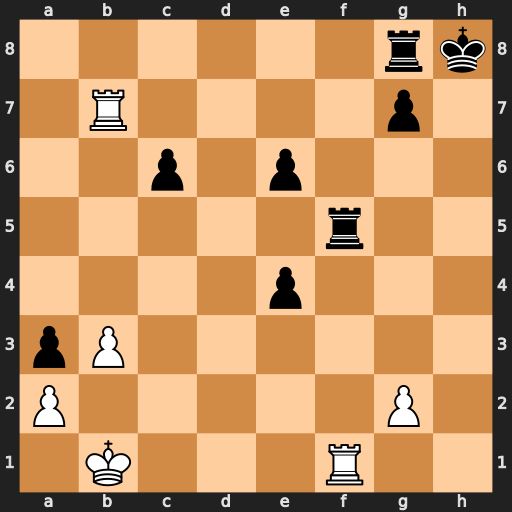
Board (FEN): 6rk/1R4p1/2p1p3/5r2/4p3/pP6/P5P1/1K3R2
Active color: w
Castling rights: -
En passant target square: -
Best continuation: Rh1+ Rh5 Rxh5#